Question: I have a relative layout with many edittexts and buttons and textviews, and I arranged them in 4 LinearLayouts, as child of a RelativeLayout. The problem is that if I use a different size of screen, the LinearLayouts are not at the same place where I put them, and I can't make it work. How to deal with this problem? This are the codes for the file where I have them:
'''
<?xml version="1.0" encoding="utf-8"?>
<RelativeLayout xmlns:android="http://schemas.android.com/apk/res/android"
android:layout_width="fill_parent"
android:layout_height="fill_parent"
android:background="@drawable/mediib" >
<LinearLayout
android:id="@+id/linearLayout1"
android:layout_width="160dp"
android:layout_height="200dp"
android:layout_alignParentLeft="true"
android:layout_alignParentTop="true"
android:layout_marginLeft="37dp"
android:layout_marginTop="255dp"
android:orientation="vertical" >
<EditText
android:id="@+id/editText1"
android:layout_width="match_parent"
android:layout_height="wrap_content"
android:background="@drawable/nota2"
android:gravity="center"
android:hint="@string/nota"
android:inputType="number"
android:textColorHint="@color/white" />
<Button
android:id="@+id/button2"
android:layout_width="match_parent"
android:layout_height="wrap_content"
android:background="@drawable/bb" />
<Button
android:id="@+id/button1"
android:layout_width="match_parent"
android:layout_height="wrap_content"
android:background="@drawable/bbc" />
<TextView
android:id="@+id/textView1"
android:layout_width="match_parent"
android:layout_height="wrap_content"
android:gravity="center"
android:text="TextView"
android:textColor="@color/white"
android:textSize="25sp" />
</LinearLayout>
<LinearLayout
android:id="@+id/linearLayout3"
android:layout_width="160dp"
android:layout_height="200dp"
android:layout_alignParentRight="true"
android:layout_alignTop="@+id/linearLayout1"
android:layout_marginRight="33dp"
android:orientation="vertical" >
<EditText
android:id="@+id/EditText02"
android:layout_width="match_parent"
android:layout_height="wrap_content"
android:background="@drawable/nota2"
android:gravity="center"
android:hint="@string/nota"
android:inputType="number"
android:textColorHint="@color/white" >
<requestFocus />
</EditText>
<EditText
android:id="@+id/EditText01"
android:layout_width="match_parent"
android:layout_height="wrap_content"
android:background="@drawable/nota2"
android:gravity="center"
android:hint="@string/teze"
android:inputType="number"
android:textColorHint="@color/white" />
<Button
android:id="@+id/Button02"
android:layout_width="match_parent"
android:layout_height="wrap_content"
android:background="@drawable/bb" />
<Button
android:id="@+id/Button01"
android:layout_width="match_parent"
android:layout_height="wrap_content"
android:background="@drawable/bbc" />
<TextView
android:id="@+id/TextView01"
android:layout_width="match_parent"
android:layout_height="wrap_content"
android:gravity="center"
android:text="TextView"
android:textColor="@color/white"
android:textSize="25sp" />
</LinearLayout>
<LinearLayout
android:id="@+id/linearLayout4"
android:layout_width="160dp"
android:layout_height="200dp"
android:layout_alignLeft="@+id/linearLayout3"
android:layout_alignParentBottom="true"
android:layout_marginBottom="45dp"
android:orientation="vertical" >
<EditText
android:id="@+id/EditText03"
android:layout_width="match_parent"
android:layout_height="wrap_content"
android:background="@drawable/nota2"
android:gravity="center"
android:hint="@string/nota"
android:inputType="number"
android:textColorHint="@color/white" />
<Button
android:id="@+id/Button06"
android:layout_width="match_parent"
android:layout_height="wrap_content"
android:background="@drawable/bb" />
<Button
android:id="@+id/Button05"
android:layout_width="match_parent"
android:layout_height="wrap_content"
android:background="@drawable/bbc" />
<TextView
android:id="@+id/TextView03"
android:layout_width="match_parent"
android:layout_height="wrap_content"
android:gravity="center"
android:text="TextView"
android:textColor="@color/white"
android:textSize="25sp" />
</LinearLayout>
<LinearLayout
android:id="@+id/linearLayout2"
android:layout_width="160dp"
android:layout_height="200dp"
android:layout_alignLeft="@+id/linearLayout1"
android:layout_alignTop="@+id/linearLayout4"
android:orientation="vertical" >
<EditText
android:id="@+id/EditText04"
android:layout_width="match_parent"
android:layout_height="wrap_content"
android:background="@drawable/nota2"
android:gravity="center"
android:hint="@string/nota"
android:inputType="number"
android:textColorHint="@color/white" />
<Button
android:id="@+id/Button04"
android:layout_width="match_parent"
android:layout_height="wrap_content"
android:background="@drawable/bb" />
<Button
android:id="@+id/Button03"
android:layout_width="match_parent"
android:layout_height="wrap_content"
android:background="@drawable/bbc" />
<TextView
android:id="@+id/TextView02"
android:layout_width="match_parent"
android:layout_height="wrap_content"
android:gravity="center"
android:text="TextView"
android:textColor="@color/white"
android:textSize="25sp" />
</LinearLayout>
</RelativeLayout>
'''
What I want: I want to keep the arrangment I make on all sizes of screens.
How the layout should look:

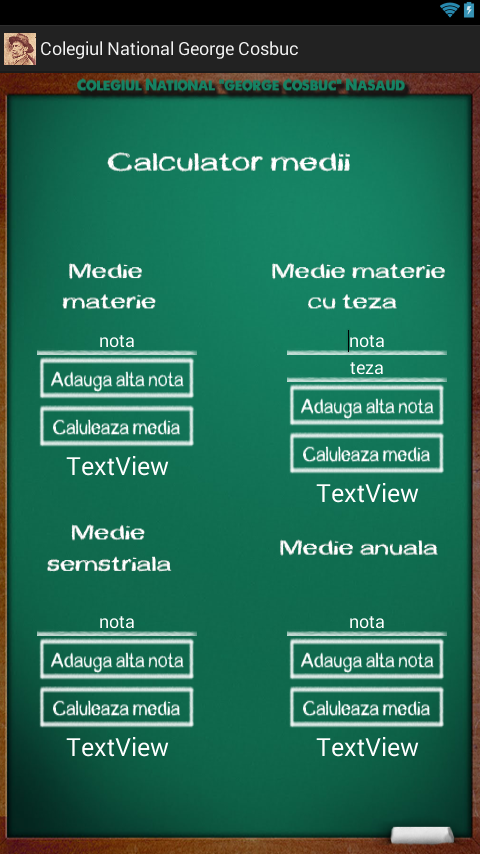
Answer: Try something like this. My suggestion is to stay away from "magical" margin and padding numbers such as 255 dp and such. Try centering elements
'''
<?xml version="1.0" encoding="utf-8"?>
<LinearLayout xmlns:android="http://schemas.android.com/apk/res/android"
android:layout_width="fill_parent"
android:layout_height="fill_parent"
android:background="@drawable/mediib"
android:orientation="vertical"
android:weightSum="2" >
<LinearLayout
android:layout_width="fill_parent"
android:layout_height="wrap_content"
android:layout_weight="1"
android:orientation="horizontal"
android:weightSum="2" >
<LinearLayout
android:id="@+id/linearLayout1"
android:layout_width="160dp"
android:layout_height="200dp"
android:layout_marginLeft="37dp"
android:layout_marginTop="255dp"
android:layout_weight="1"
android:orientation="vertical" >
<EditText
android:id="@+id/editText1"
android:layout_width="match_parent"
android:layout_height="wrap_content"
android:background="@drawable/nota2"
android:gravity="center"
android:hint="@string/nota"
android:inputType="number"
android:textColorHint="@color/white" />
<Button
android:id="@+id/button2"
android:layout_width="match_parent"
android:layout_height="wrap_content"
android:background="@drawable/bb" />
<Button
android:id="@+id/button1"
android:layout_width="match_parent"
android:layout_height="wrap_content"
android:background="@drawable/bbc" />
<TextView
android:id="@+id/textView1"
android:layout_width="match_parent"
android:layout_height="wrap_content"
android:gravity="center"
android:text="TextView"
android:textColor="@color/white"
android:textSize="25sp" />
</LinearLayout>
<LinearLayout
android:id="@+id/linearLayout3"
android:layout_width="160dp"
android:layout_height="200dp"
android:layout_marginRight="33dp"
android:layout_weight="1"
android:orientation="vertical" >
<EditText
android:id="@+id/EditText02"
android:layout_width="match_parent"
android:layout_height="wrap_content"
android:background="@drawable/nota2"
android:gravity="center"
android:hint="@string/nota"
android:inputType="number"
android:textColorHint="@color/white" >
<requestFocus />
</EditText>
<EditText
android:id="@+id/EditText01"
android:layout_width="match_parent"
android:layout_height="wrap_content"
android:background="@drawable/nota2"
android:gravity="center"
android:hint="@string/teze"
android:inputType="number"
android:textColorHint="@color/white" />
<Button
android:id="@+id/Button02"
android:layout_width="match_parent"
android:layout_height="wrap_content"
android:background="@drawable/bb" />
<Button
android:id="@+id/Button01"
android:layout_width="match_parent"
android:layout_height="wrap_content"
android:background="@drawable/bbc" />
<TextView
android:id="@+id/TextView01"
android:layout_width="match_parent"
android:layout_height="wrap_content"
android:gravity="center"
android:text="TextView"
android:textColor="@color/white"
android:textSize="25sp" />
</LinearLayout>
</LinearLayout>
<LinearLayout
android:layout_width="fill_parent"
android:layout_height="wrap_content"
android:layout_weight="1"
android:orientation="horizontal"
android:weightSum="2" >
<LinearLayout
android:id="@+id/linearLayout4"
android:layout_width="160dp"
android:layout_height="200dp"
android:layout_marginBottom="45dp"
android:layout_weight="1"
android:orientation="vertical" >
<EditText
android:id="@+id/EditText03"
android:layout_width="match_parent"
android:layout_height="wrap_content"
android:background="@drawable/nota2"
android:gravity="center"
android:hint="@string/nota"
android:inputType="number"
android:textColorHint="@color/white" />
<Button
android:id="@+id/Button06"
android:layout_width="match_parent"
android:layout_height="wrap_content"
android:background="@drawable/bb" />
<Button
android:id="@+id/Button05"
android:layout_width="match_parent"
android:layout_height="wrap_content"
android:background="@drawable/bbc" />
<TextView
android:id="@+id/TextView03"
android:layout_width="match_parent"
android:layout_height="wrap_content"
android:gravity="center"
android:text="TextView"
android:textColor="@color/white"
android:textSize="25sp" />
</LinearLayout>
<LinearLayout
android:id="@+id/linearLayout2"
android:layout_width="160dp"
android:layout_height="200dp"
android:layout_weight="1"
android:orientation="vertical" >
<EditText
android:id="@+id/EditText04"
android:layout_width="match_parent"
android:layout_height="wrap_content"
android:background="@drawable/nota2"
android:gravity="center"
android:hint="@string/nota"
android:inputType="number"
android:textColorHint="@color/white" />
<Button
android:id="@+id/Button04"
android:layout_width="match_parent"
android:layout_height="wrap_content"
android:background="@drawable/bb" />
<Button
android:id="@+id/Button03"
android:layout_width="match_parent"
android:layout_height="wrap_content"
android:background="@drawable/bbc" />
<TextView
android:id="@+id/TextView02"
android:layout_width="match_parent"
android:layout_height="wrap_content"
android:gravity="center"
android:text="TextView"
android:textColor="@color/white"
android:textSize="25sp" />
</LinearLayout>
</LinearLayout>
</LinearLayout>
'''
EDIT: I eddited it quite a bit removed the pictures and strings so I can see it in my eclipse you might want to add those back. I got a very similar look to what you are trying to achieve in the picture. Is this what you are trying to achieve?
'''
<?xml version="1.0" encoding="utf-8"?>
<LinearLayout xmlns:android="http://schemas.android.com/apk/res/android"
android:layout_width="fill_parent"
android:layout_height="fill_parent"
android:orientation="vertical"
android:weightSum="2" >
<LinearLayout
android:layout_width="fill_parent"
android:layout_height="wrap_content"
android:layout_weight="1"
android:orientation="horizontal"
android:weightSum="2" >
<LinearLayout
android:id="@+id/linearLayout1"
android:layout_width="fill_parent"
android:layout_height="wrap_content"
android:layout_weight="1"
android:gravity="center"
android:orientation="vertical" >
<EditText
android:id="@+id/editText1"
android:layout_width="wrap_content"
android:layout_height="wrap_content"
android:inputType="number"
android:text="asd" />
<Button
android:id="@+id/button2"
android:layout_width="wrap_content"
android:layout_height="wrap_content"
android:text="asd" />
<Button
android:id="@+id/button1"
android:layout_width="wrap_content"
android:layout_height="wrap_content"
android:text="asd" />
<TextView
android:id="@+id/textView1"
android:layout_width="wrap_content"
android:layout_height="wrap_content"
android:text="TextView"
android:textSize="25sp" />
</LinearLayout>
<LinearLayout
android:id="@+id/linearLayout3"
android:layout_width="fill_parent"
android:layout_height="wrap_content"
android:layout_weight="1"
android:gravity="center"
android:orientation="vertical" >
<EditText
android:id="@+id/EditText02"
android:layout_width="wrap_content"
android:layout_height="wrap_content"
android:gravity="center"
android:inputType="number"
android:text="asd" >
</EditText>
<EditText
android:id="@+id/EditText01"
android:layout_width="wrap_content"
android:layout_height="wrap_content"
android:inputType="number"
android:text="asd" />
<Button
android:id="@+id/Button02"
android:layout_width="wrap_content"
android:layout_height="wrap_content"
android:text="asd" />
<Button
android:id="@+id/Button01"
android:layout_width="wrap_content"
android:layout_height="wrap_content"
android:text="asd" />
<TextView
android:id="@+id/TextView01"
android:layout_width="wrap_content"
android:layout_height="wrap_content"
android:gravity="center"
android:text="TextView"
android:textSize="25sp" />
</LinearLayout>
</LinearLayout>
<LinearLayout
android:layout_width="fill_parent"
android:layout_height="wrap_content"
android:layout_weight="1"
android:orientation="horizontal"
android:weightSum="2" >
<LinearLayout
android:id="@+id/linearLayout4"
android:layout_width="wrap_content"
android:layout_height="wrap_content"
android:layout_weight="1"
android:gravity="center"
android:orientation="vertical" >
<EditText
android:id="@+id/EditText03"
android:layout_width="wrap_content"
android:layout_height="wrap_content"
android:gravity="center"
android:inputType="number"
android:text="asd" />
<Button
android:id="@+id/Button06"
android:layout_width="wrap_content"
android:layout_height="wrap_content"
android:text="asd" />
<Button
android:id="@+id/Button05"
android:layout_width="wrap_content"
android:layout_height="wrap_content"
android:text="asd" />
<TextView
android:id="@+id/TextView03"
android:layout_width="wrap_content"
android:layout_height="wrap_content"
android:gravity="center"
android:text="TextView"
android:textSize="25sp" />
</LinearLayout>
<LinearLayout
android:id="@+id/linearLayout2"
android:layout_width="wrap_content"
android:layout_height="wrap_content"
android:layout_weight="1"
android:gravity="center"
android:orientation="vertical" >
<EditText
android:id="@+id/EditText04"
android:layout_width="wrap_content"
android:layout_height="wrap_content"
android:gravity="center"
android:inputType="number"
android:text="asd" />
<Button
android:id="@+id/Button04"
android:layout_width="wrap_content"
android:layout_height="wrap_content"
android:text="asd" />
<Button
android:id="@+id/Button03"
android:layout_width="wrap_content"
android:layout_height="wrap_content"
android:text="asd" />
<TextView
android:id="@+id/TextView02"
android:layout_width="wrap_content"
android:layout_height="wrap_content"
android:gravity="center"
android:text="TextView"
android:textSize="25sp" />
</LinearLayout>
</LinearLayout>
</LinearLayout>
'''